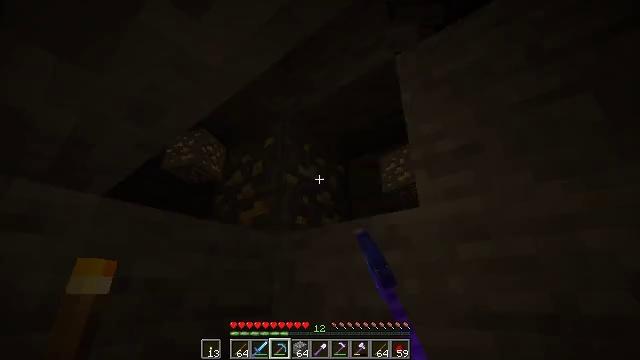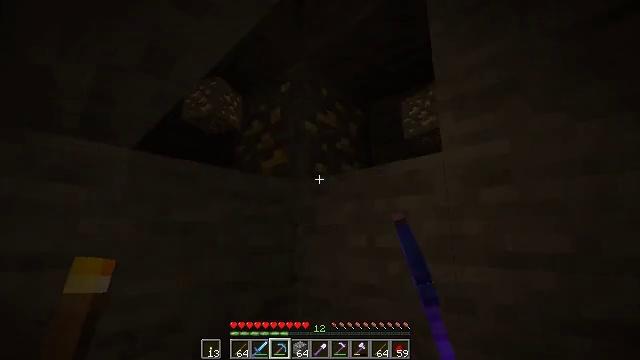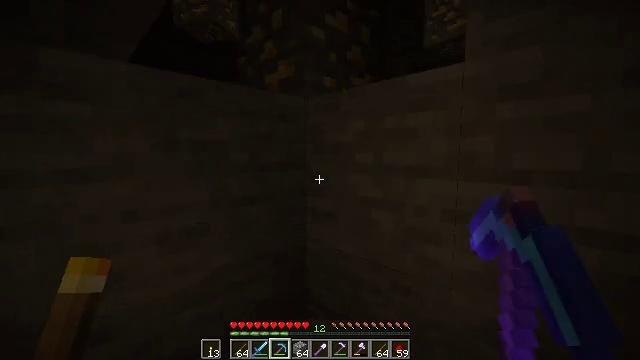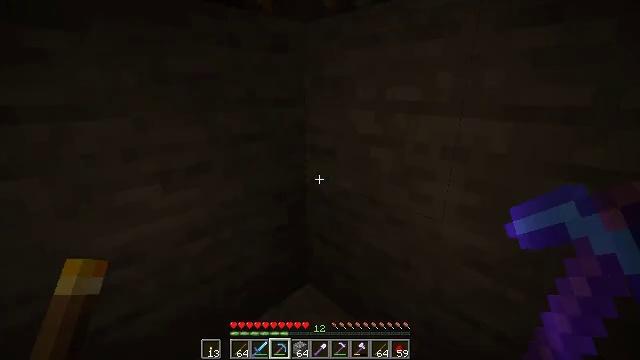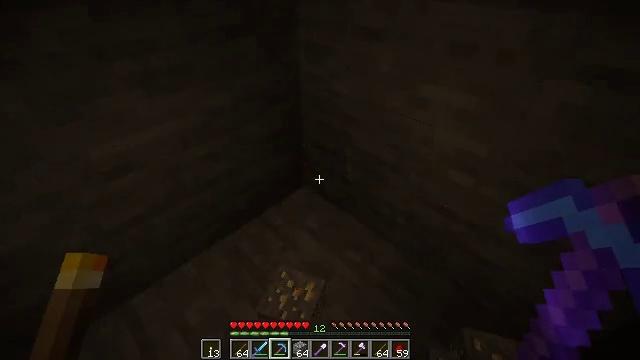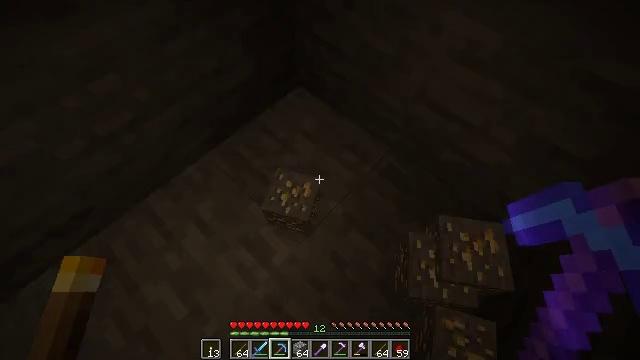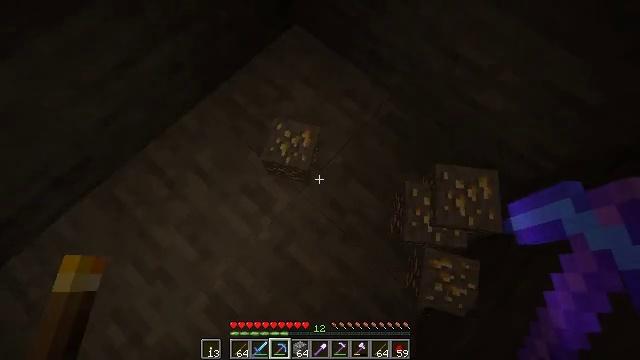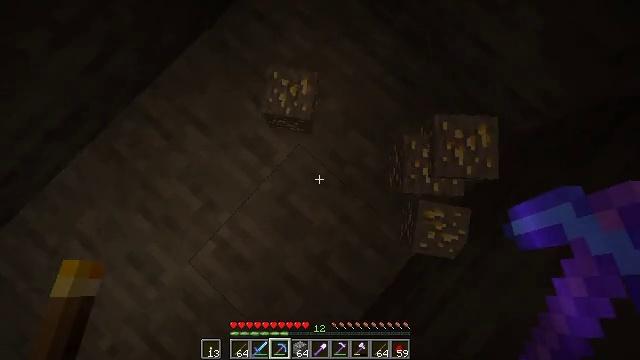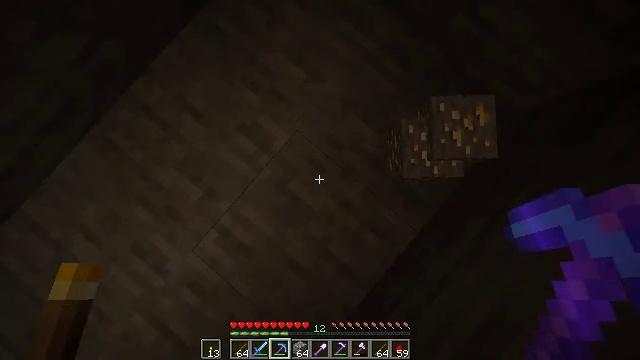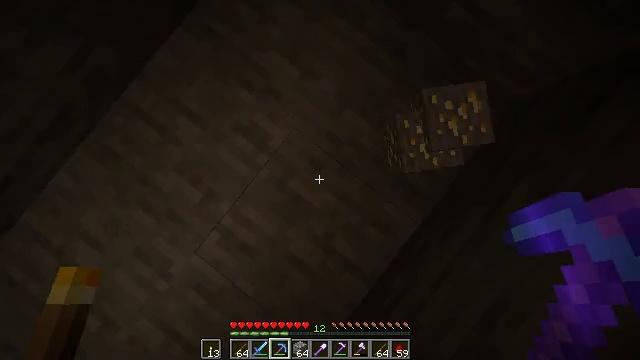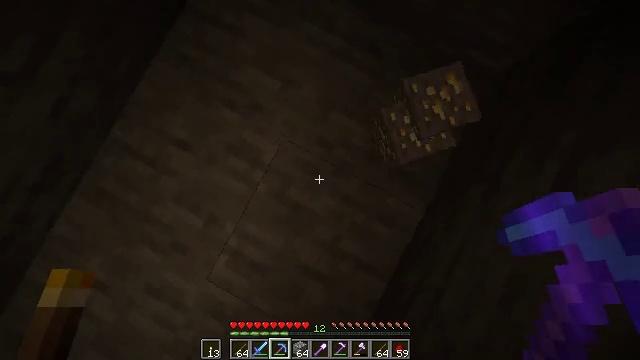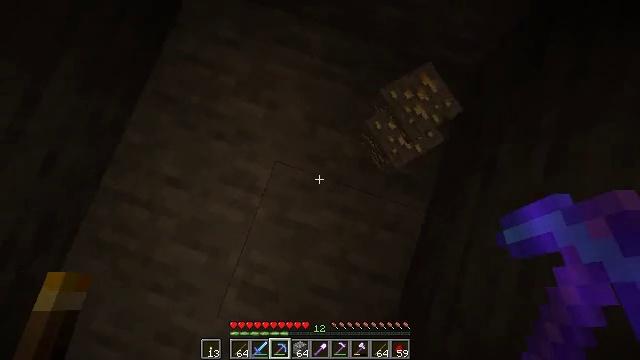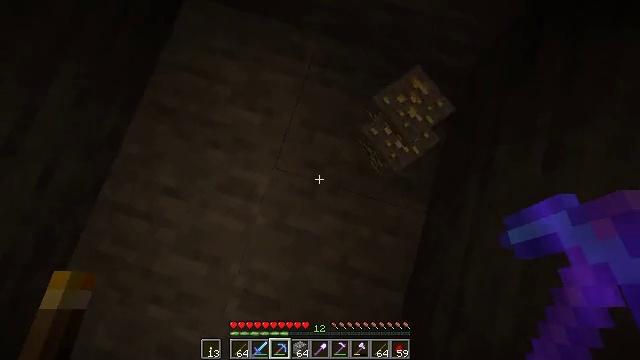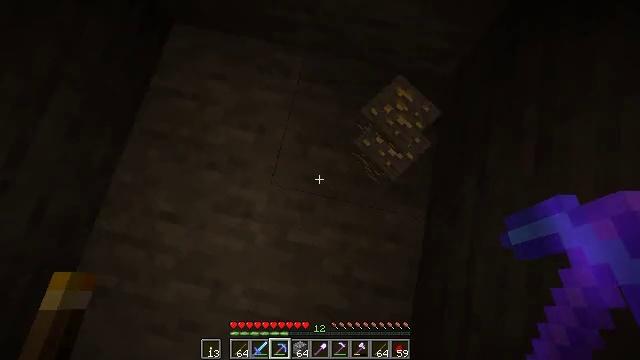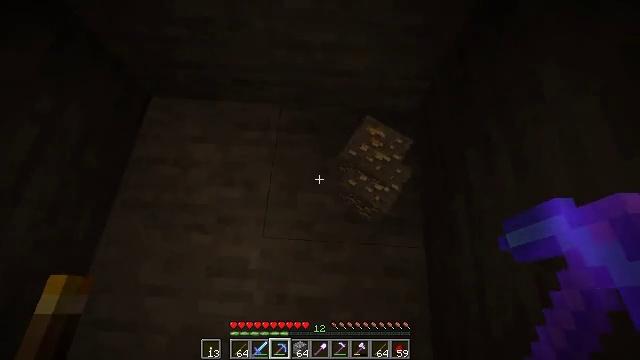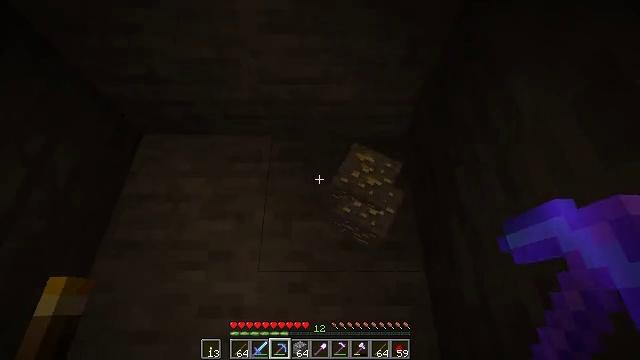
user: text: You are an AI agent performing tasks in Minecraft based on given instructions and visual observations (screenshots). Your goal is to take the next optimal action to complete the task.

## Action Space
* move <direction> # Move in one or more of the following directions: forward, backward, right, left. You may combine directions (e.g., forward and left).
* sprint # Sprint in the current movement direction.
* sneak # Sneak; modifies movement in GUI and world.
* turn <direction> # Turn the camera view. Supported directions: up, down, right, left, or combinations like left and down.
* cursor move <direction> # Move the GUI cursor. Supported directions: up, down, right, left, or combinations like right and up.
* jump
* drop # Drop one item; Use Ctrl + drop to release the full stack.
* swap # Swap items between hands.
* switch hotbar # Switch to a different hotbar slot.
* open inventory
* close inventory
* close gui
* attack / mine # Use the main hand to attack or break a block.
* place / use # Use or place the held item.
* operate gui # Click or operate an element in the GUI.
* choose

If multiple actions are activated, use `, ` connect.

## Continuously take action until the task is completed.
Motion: motion action
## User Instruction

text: Collect gold ore for smelting.
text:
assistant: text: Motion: turn left and down
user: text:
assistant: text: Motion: turn left and down
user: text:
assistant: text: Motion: turn down
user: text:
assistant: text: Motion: turn right and down
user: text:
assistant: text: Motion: turn right and down
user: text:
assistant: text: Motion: turn down
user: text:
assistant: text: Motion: turn down
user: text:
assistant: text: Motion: turn right and down
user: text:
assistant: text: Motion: turn right
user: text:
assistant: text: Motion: turn right and up
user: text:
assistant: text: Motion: turn right and up
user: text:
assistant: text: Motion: turn right and up
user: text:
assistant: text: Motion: turn right and up
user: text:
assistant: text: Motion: turn right and up
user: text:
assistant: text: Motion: turn right and up
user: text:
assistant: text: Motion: move back, turn right and up
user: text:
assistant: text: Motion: move back, turn up
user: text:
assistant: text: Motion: move back
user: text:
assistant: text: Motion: move back, turn up
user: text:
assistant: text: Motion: move back
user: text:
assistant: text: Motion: move back
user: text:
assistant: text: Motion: no_op
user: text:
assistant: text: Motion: no_op
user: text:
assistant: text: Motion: no_op
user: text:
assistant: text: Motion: no_op
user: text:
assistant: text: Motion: move forward
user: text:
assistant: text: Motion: move forward
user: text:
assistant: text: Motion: move forward, turn up
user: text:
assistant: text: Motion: move forward, turn up
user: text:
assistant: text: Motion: move forward, turn up